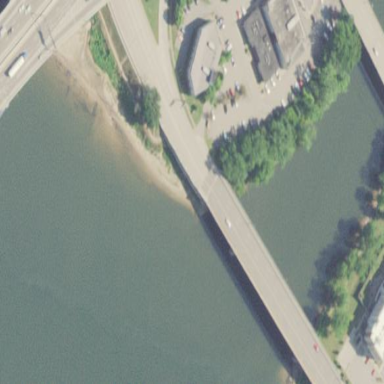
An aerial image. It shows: Man-made bridge.